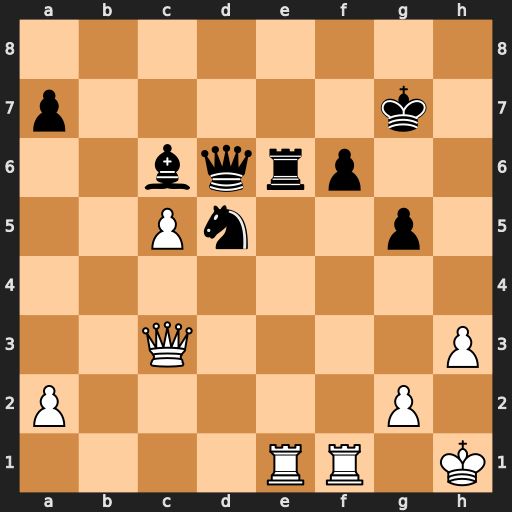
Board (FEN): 8/p5k1/2bqrp2/2Pn2p1/8/2Q4P/P5P1/4RR1K
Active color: w
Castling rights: -
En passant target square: -
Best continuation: cxd6 Nxc3 Rxe6